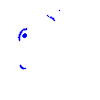
Particle: pion